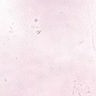
Metastatic tissue present: no